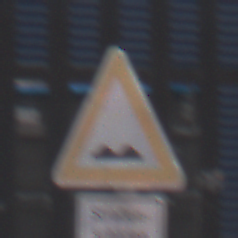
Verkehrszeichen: UnebeneFahrbahn
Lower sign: HinweiseAufGefahrenDurchVerbaleAngabe3
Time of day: MorningAfternoon
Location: Outdoor (Urban)
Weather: Overcast
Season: NotSpecified
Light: Natural